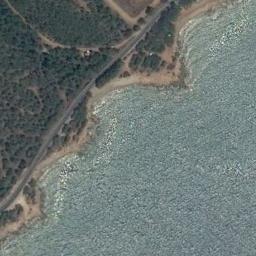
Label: beach